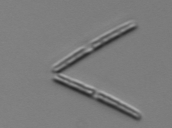
Label: Thalassionema